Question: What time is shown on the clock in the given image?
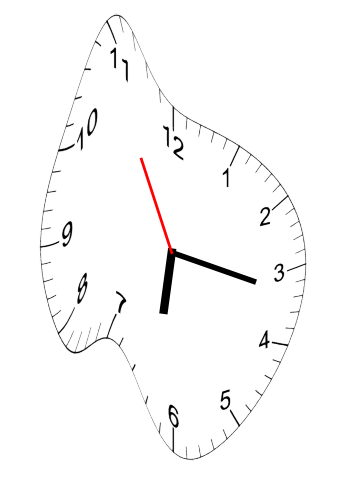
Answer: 06:16:55